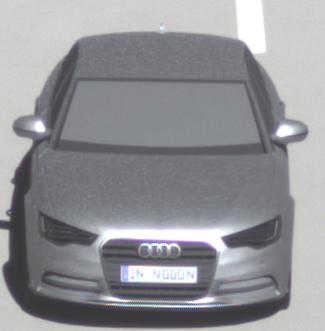
Make: Audi
Model: A6 2.0 TFSI
Detailed model: A6 (C7) Limousine
Model produced from: 2011/10
Model produced until: 2014/09
Doors: 4
Color: white
Road condition: dry road
Daytime: morning or afternoon
Contrast: high contrast